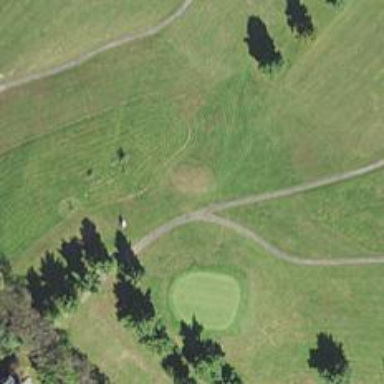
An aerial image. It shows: Grassy area designated as golf tee.